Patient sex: F
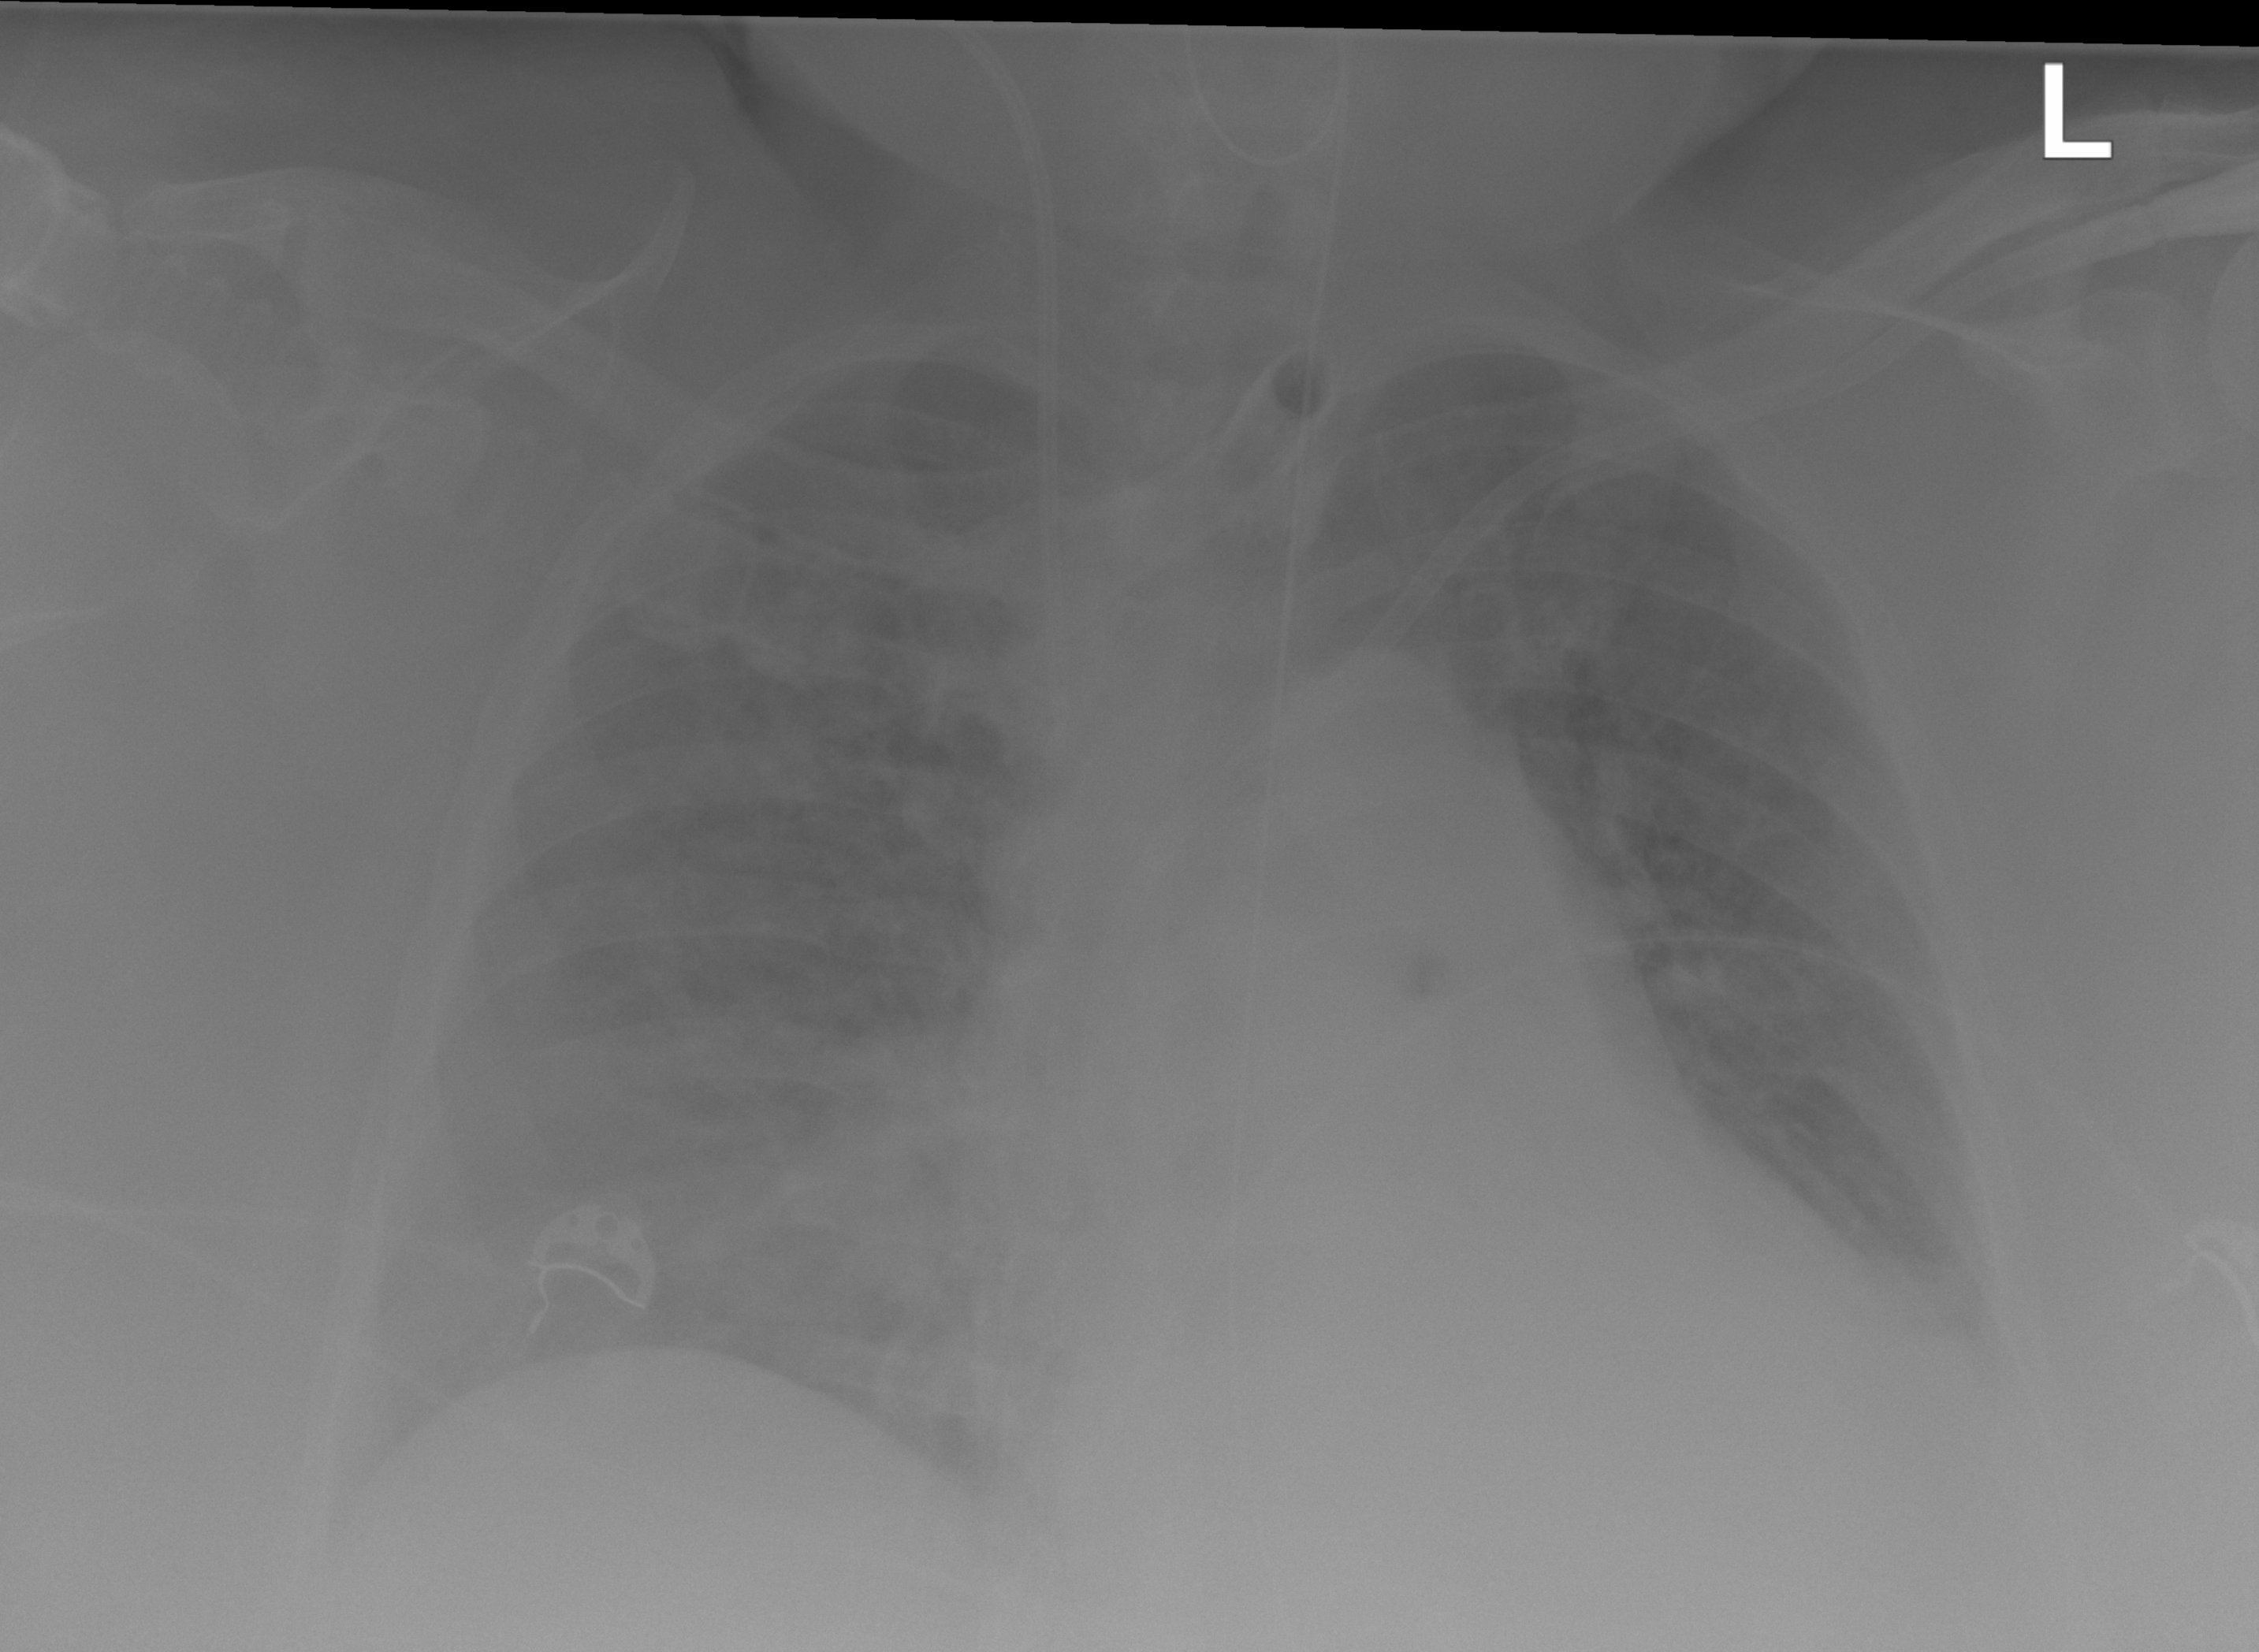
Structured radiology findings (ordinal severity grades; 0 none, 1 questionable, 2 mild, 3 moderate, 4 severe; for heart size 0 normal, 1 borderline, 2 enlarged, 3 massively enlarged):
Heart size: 2
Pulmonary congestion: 2
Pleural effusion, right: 0
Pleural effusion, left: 0
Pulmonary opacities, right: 2
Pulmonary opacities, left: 0
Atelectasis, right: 0
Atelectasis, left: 0